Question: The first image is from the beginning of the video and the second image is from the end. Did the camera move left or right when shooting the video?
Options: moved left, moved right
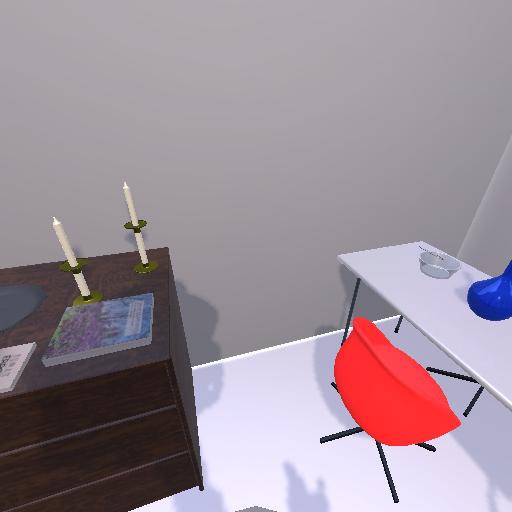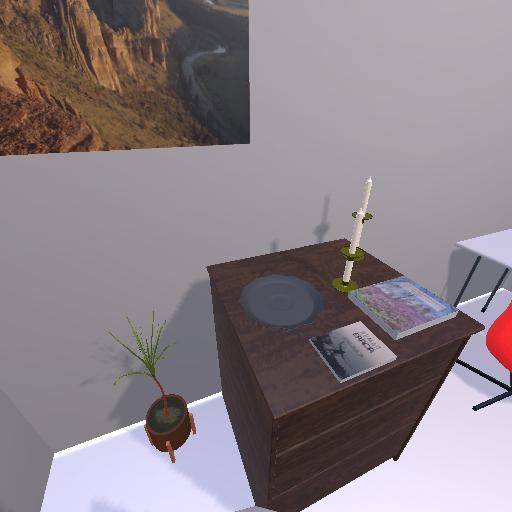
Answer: moved left